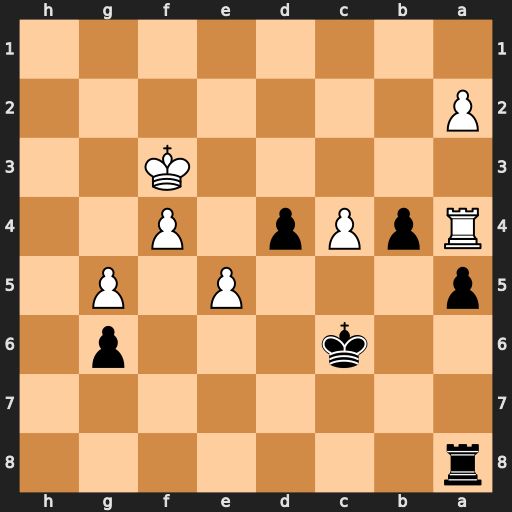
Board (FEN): r7/8/2k3p1/p3P1P1/RpPp1P2/5K2/P7/8
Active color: b
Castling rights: -
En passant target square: -
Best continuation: Kc5 Ke4 Kxc4